Field crop: tomato
Growth stage: 2
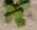
Species: solanum